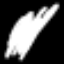
Label: octagon